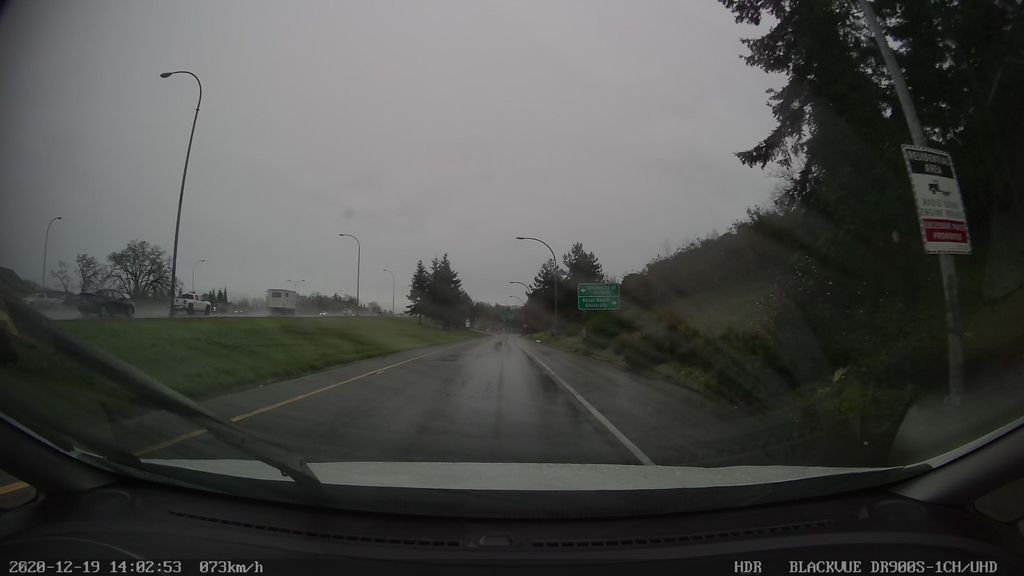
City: victoria